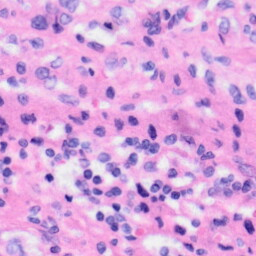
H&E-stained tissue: Liver